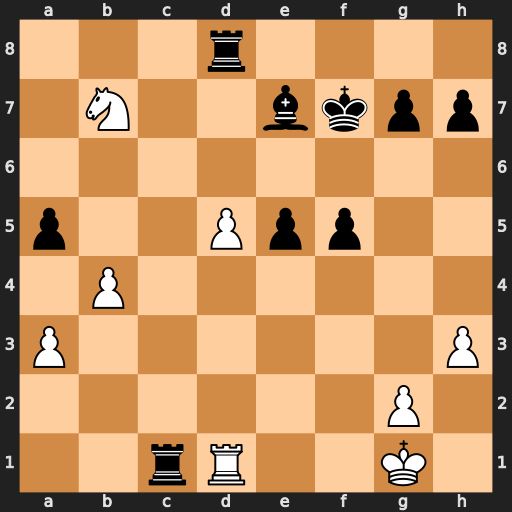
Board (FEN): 3r4/1N2bkpp/8/p2Ppp2/1P6/P6P/6P1/2rR2K1
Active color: w
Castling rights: -
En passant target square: -
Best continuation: Nxd8+ Bxd8 Rxc1